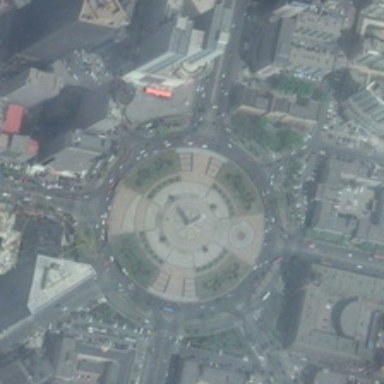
Many buildings are around a circle square surrounded by circle road with cars .